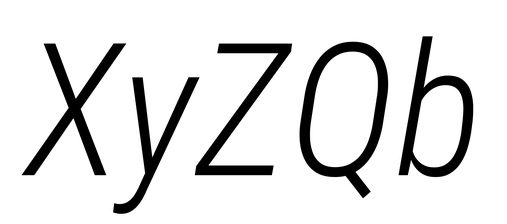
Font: Roboto-Italic_Condensed_Light_Italic